Field crop: tomato
Growth stage: 1
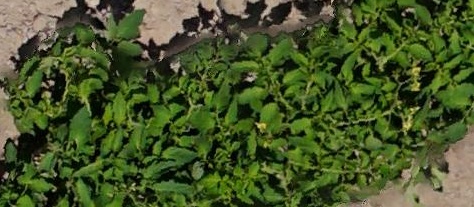
Species: tomato